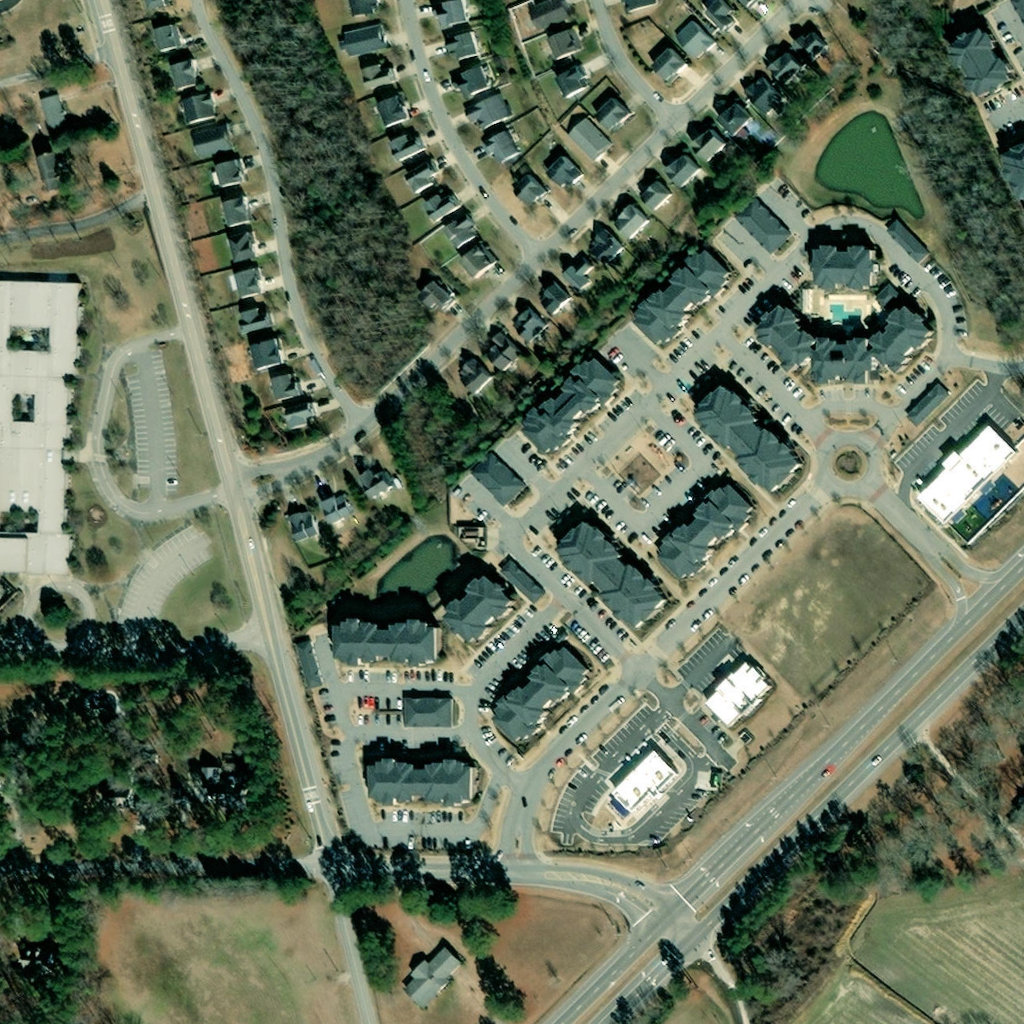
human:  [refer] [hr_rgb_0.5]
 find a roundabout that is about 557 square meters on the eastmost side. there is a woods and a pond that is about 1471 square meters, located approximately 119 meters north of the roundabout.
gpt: <box>[[80, 42, 85, 47, 0]]</box>

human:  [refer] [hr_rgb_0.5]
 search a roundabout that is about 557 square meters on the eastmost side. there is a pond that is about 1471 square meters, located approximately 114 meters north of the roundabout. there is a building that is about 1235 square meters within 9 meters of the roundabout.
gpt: <box>[[80, 42, 85, 47, 0]]</box>